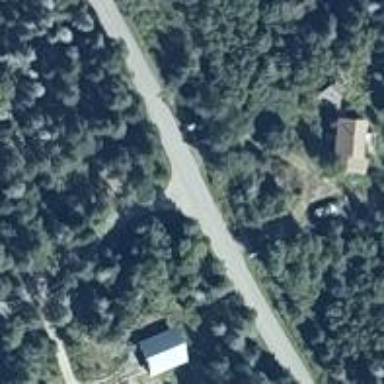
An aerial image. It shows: Driveway leading to service road.